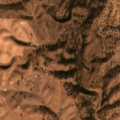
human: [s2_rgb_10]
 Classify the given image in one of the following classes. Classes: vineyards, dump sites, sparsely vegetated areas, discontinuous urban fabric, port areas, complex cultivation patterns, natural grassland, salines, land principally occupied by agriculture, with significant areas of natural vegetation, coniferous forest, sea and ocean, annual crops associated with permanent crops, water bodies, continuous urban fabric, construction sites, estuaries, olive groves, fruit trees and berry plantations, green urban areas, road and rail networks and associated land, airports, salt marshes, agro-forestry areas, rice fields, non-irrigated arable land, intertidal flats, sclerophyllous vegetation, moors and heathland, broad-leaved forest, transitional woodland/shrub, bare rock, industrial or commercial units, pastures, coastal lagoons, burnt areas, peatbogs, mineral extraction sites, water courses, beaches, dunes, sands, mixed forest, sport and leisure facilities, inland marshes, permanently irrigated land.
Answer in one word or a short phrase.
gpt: non-irrigated arable land, agro-forestry areas, transitional woodland/shrub